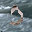
Label: 0